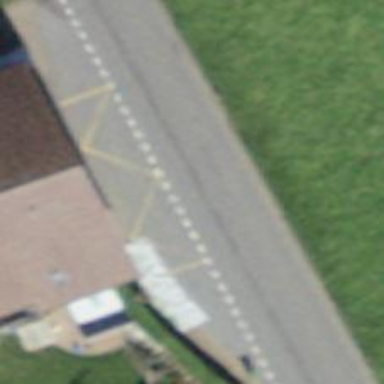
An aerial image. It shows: Bus stop with platform for public transport.